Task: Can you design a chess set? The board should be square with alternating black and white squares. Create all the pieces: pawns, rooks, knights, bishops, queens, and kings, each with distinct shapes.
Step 5008:
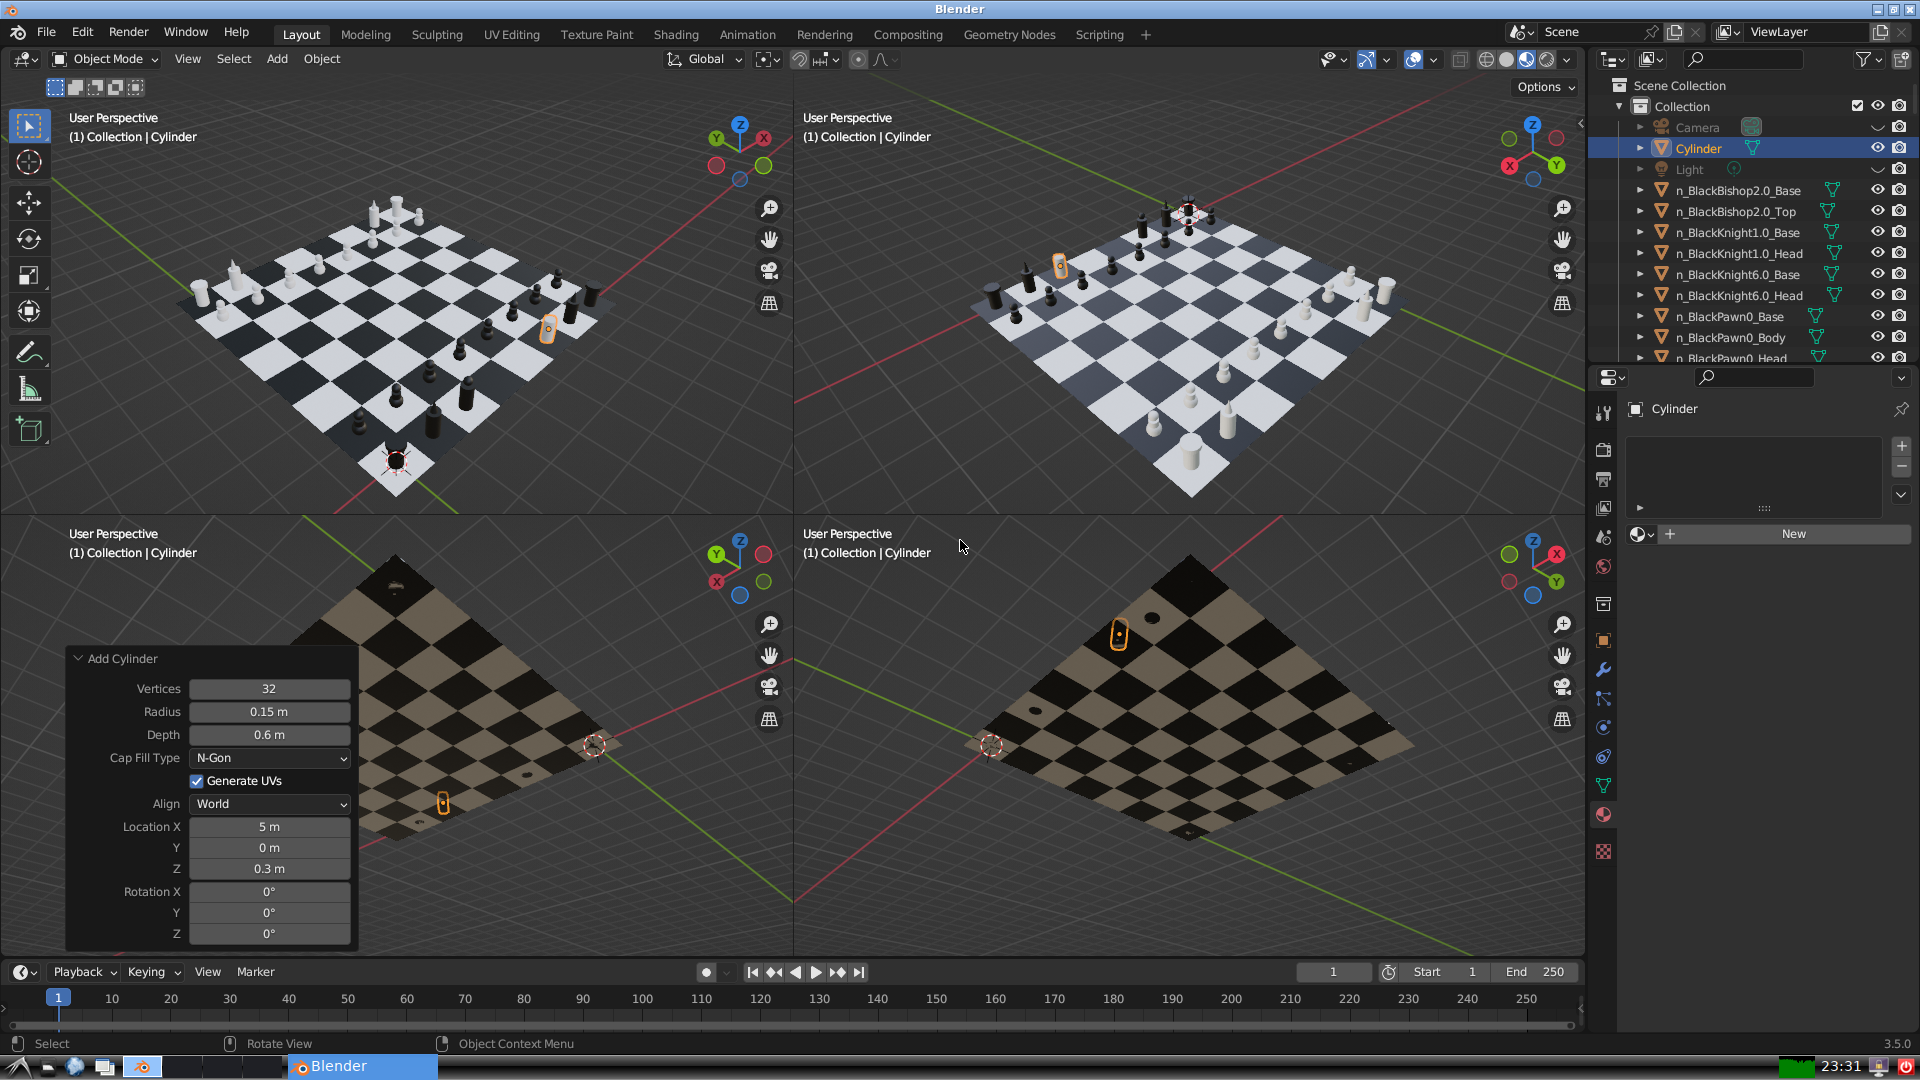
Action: {"mouse_move": [1608, 631]}